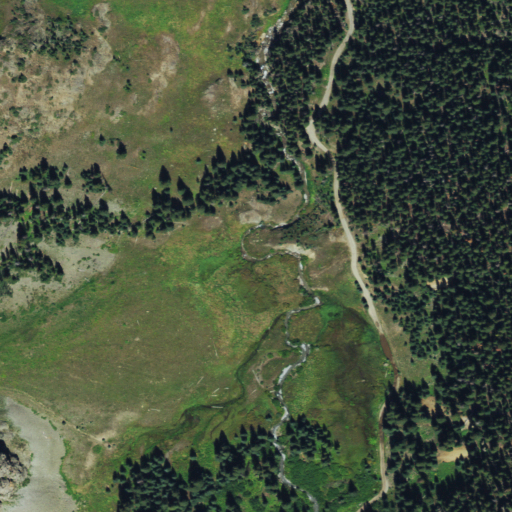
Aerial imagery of valley in Colorado named Poughkeepsie Gulch containing evergreen forest, grassland, herbaceous wetlands, and deciduous forest